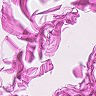
Metastatic tissue present: no